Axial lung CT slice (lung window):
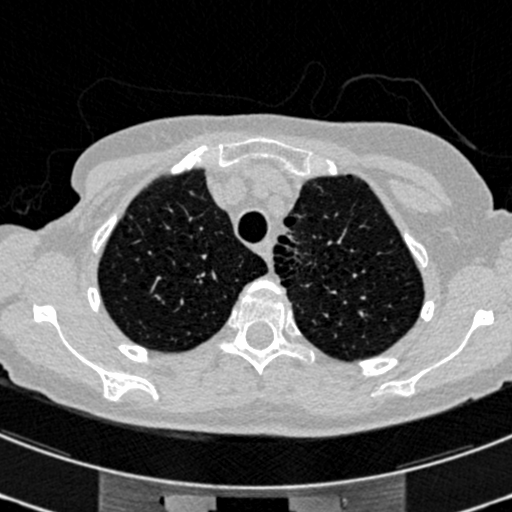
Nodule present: no